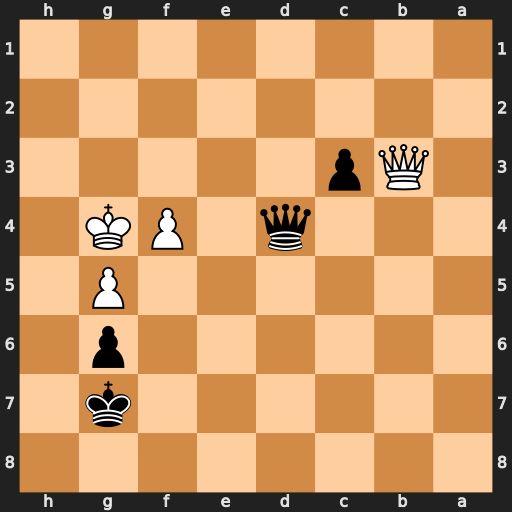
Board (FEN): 8/6k1/6p1/6P1/3q1PK1/1Qp5/8/8
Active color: b
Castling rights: -
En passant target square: -
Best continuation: Qc5 Qd1 c2